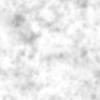
Label: no_change